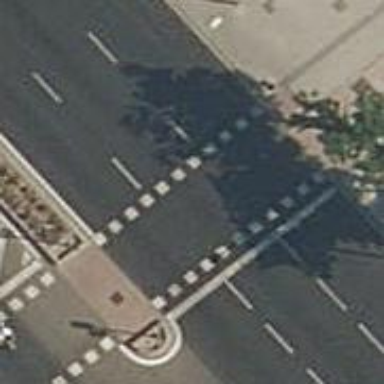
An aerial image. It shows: Footway surfaced with paving stones.